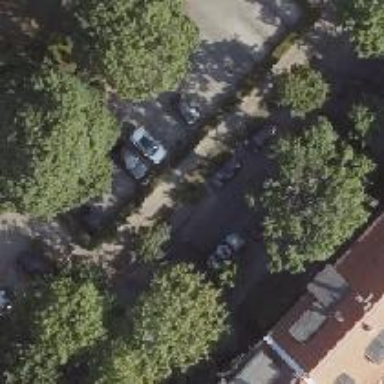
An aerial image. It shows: Avenue lined with deciduous broadleaved trees.